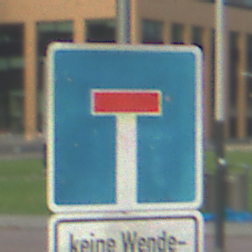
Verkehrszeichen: Sackgasse
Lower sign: HinweisGeaenderteVorfahrtVerkehrsfuehrungVerkehrsregelung3
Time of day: MorningAfternoon
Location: Outdoor (Urban)
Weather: PartlyCloudy
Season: NotSpecified
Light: Natural